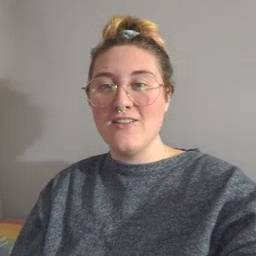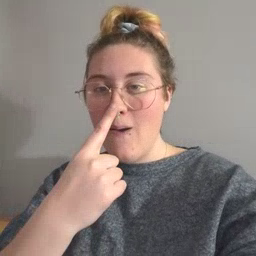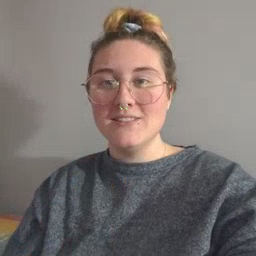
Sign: nose